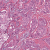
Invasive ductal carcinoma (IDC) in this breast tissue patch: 1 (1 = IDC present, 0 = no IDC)